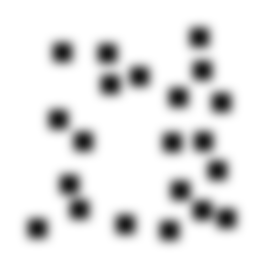
Squares: 21
Triangles: 0
Stars: 0
Total shapes: 21